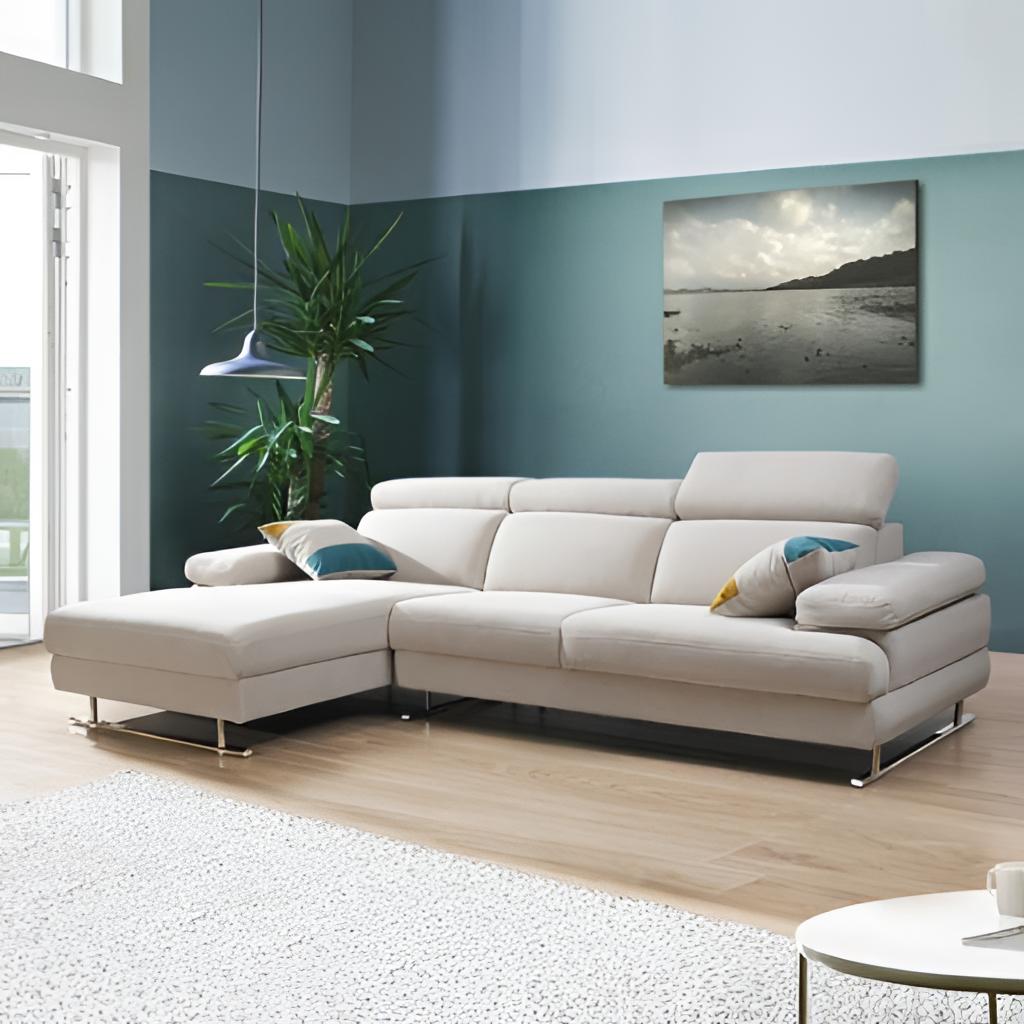
beige leather sectional sofa, living room, paint wallpaper, with horizontal two tone pattern, wood flooring, with plank pattern, contemporary